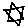
Label: star